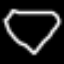
Label: diamond